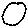
Label: circle